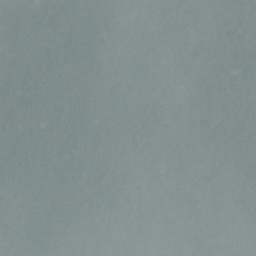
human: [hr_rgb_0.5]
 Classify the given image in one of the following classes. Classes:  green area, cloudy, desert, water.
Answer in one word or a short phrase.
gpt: cloudy